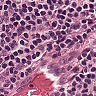
Metastatic tissue present: no